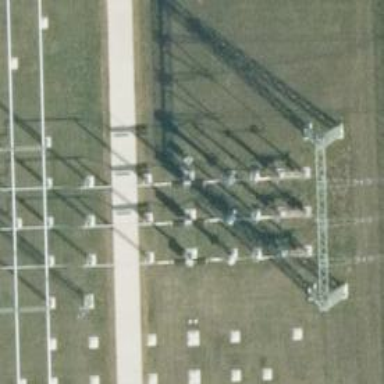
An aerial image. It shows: Outdoor switch with three cables connected.